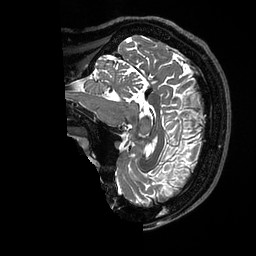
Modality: T2w
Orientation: sagittal
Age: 37
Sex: male
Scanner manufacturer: ge
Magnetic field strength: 3 T
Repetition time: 3.202 s
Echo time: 0.06663 s